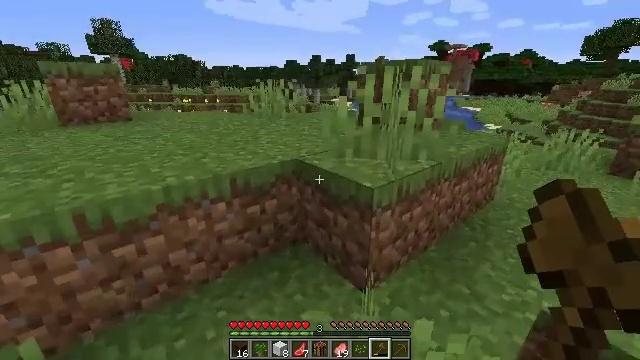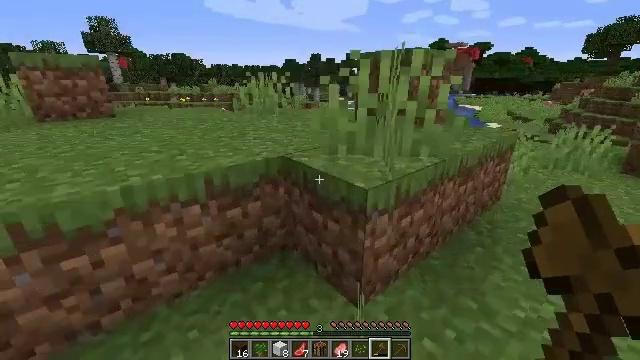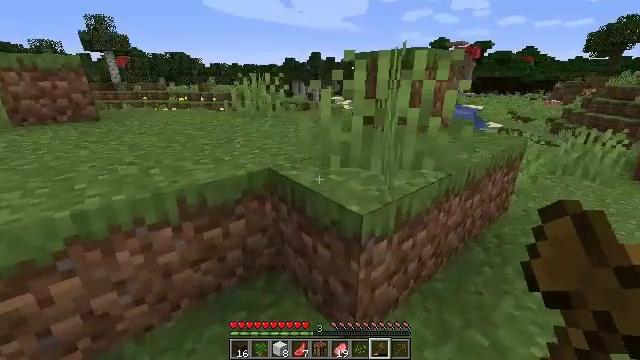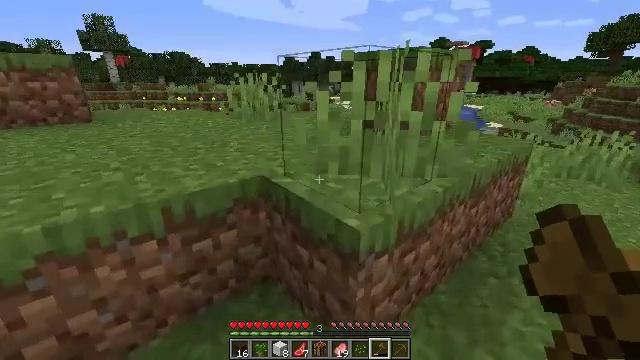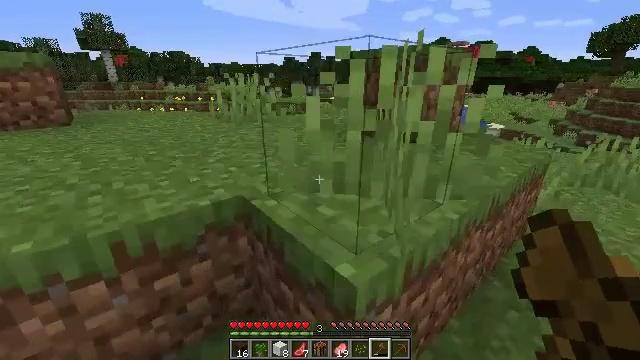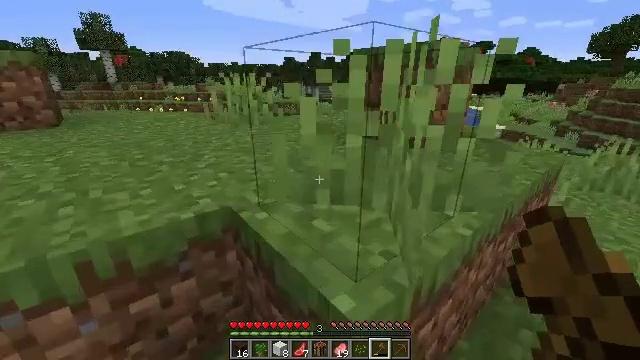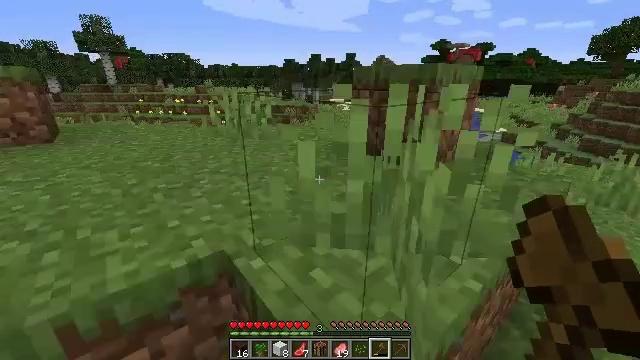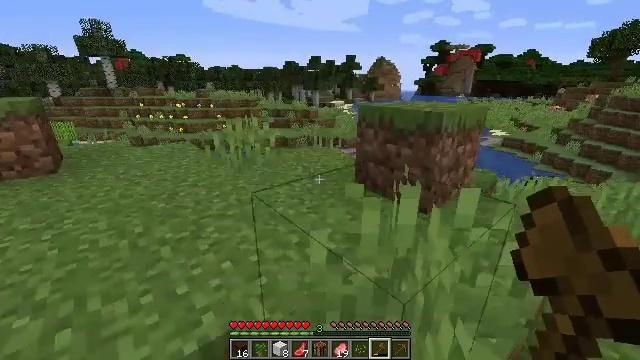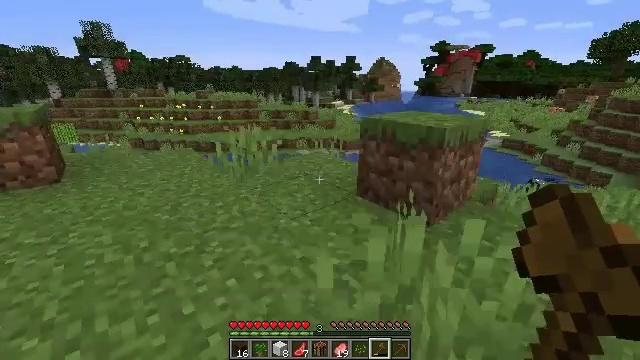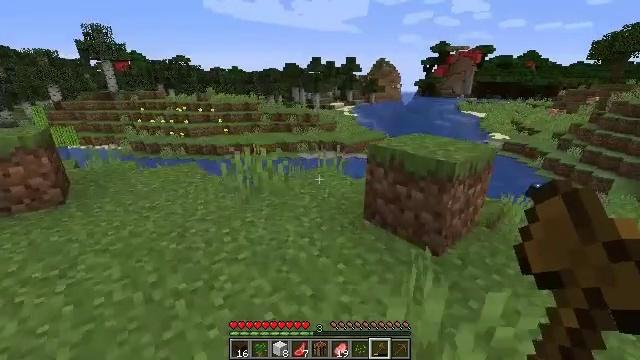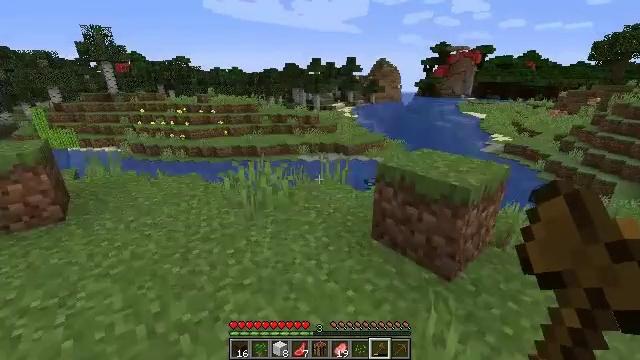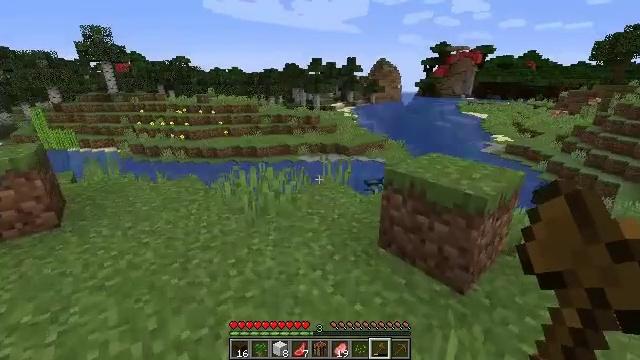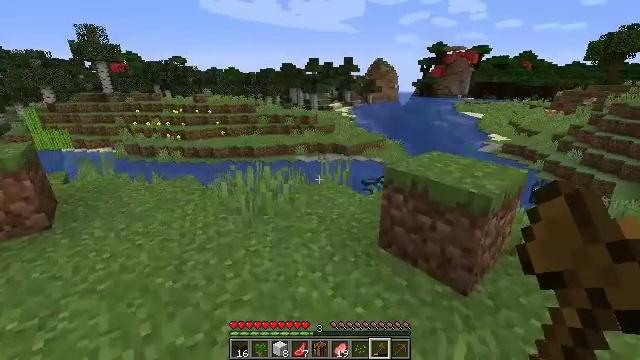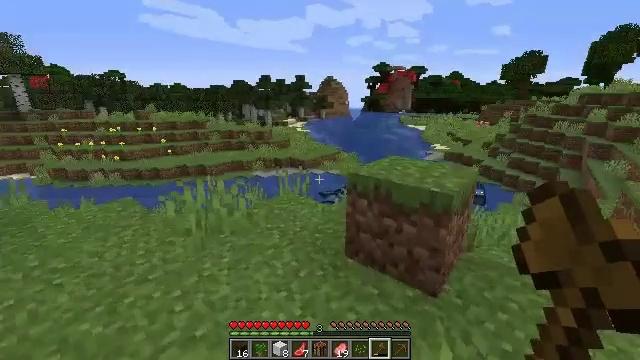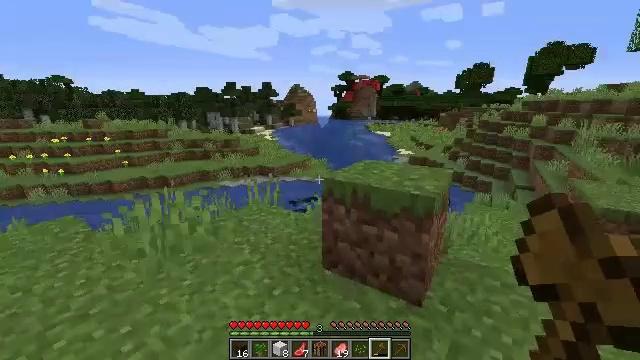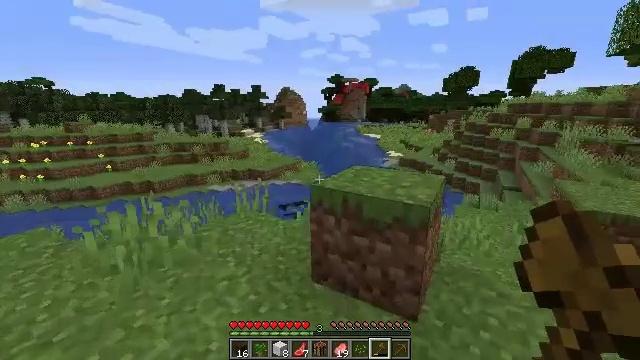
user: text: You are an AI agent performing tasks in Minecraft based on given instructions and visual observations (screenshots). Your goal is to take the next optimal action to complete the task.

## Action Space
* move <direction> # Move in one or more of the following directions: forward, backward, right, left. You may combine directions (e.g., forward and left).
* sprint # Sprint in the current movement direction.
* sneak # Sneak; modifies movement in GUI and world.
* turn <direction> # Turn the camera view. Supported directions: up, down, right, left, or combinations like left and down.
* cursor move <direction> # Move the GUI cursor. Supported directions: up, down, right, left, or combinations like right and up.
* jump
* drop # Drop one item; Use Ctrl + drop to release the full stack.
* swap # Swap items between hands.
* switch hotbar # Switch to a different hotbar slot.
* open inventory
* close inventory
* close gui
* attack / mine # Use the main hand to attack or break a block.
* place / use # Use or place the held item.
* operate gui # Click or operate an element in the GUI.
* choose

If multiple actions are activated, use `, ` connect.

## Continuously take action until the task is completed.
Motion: motion action
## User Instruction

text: Gather the rose bush by attacking it.
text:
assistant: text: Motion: move forward
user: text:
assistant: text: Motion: move forward
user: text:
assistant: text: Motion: move forward
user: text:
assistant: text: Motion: move forward
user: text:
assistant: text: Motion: move forward
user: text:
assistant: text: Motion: move forward, jump
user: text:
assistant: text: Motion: move forward, jump
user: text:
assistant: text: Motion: move forward, jump
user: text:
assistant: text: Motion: move forward, jump
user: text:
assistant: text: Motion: move forward
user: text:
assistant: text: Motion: move forward
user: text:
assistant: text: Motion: move forward and move right
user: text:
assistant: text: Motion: move forward and move right, turn right and up
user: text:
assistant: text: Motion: move forward and move right, turn right and up
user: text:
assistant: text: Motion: move forward and move right, turn right
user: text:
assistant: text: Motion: move forward and move right
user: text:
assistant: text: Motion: move forward and move right
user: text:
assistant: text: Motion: move forward and move right
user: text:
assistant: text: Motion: move forward, jump
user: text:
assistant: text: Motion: move forward, turn left, jump
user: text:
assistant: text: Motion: move forward, turn left and down, jump
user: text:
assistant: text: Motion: move forward, turn left and down, jump
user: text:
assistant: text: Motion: move forward, turn left and down, jump
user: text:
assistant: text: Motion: move forward, turn left
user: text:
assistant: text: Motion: move forward
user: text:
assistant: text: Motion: move forward
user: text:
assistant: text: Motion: move forward
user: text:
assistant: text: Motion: no_op
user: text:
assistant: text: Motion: jump
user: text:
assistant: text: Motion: jump